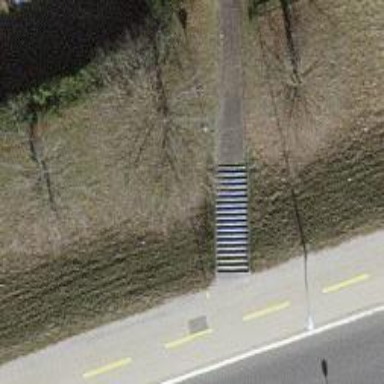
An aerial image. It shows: Road with steps.